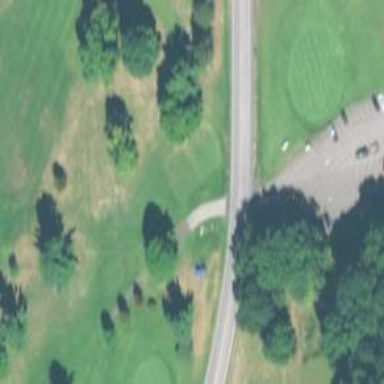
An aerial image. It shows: Footway that serves as golf path.